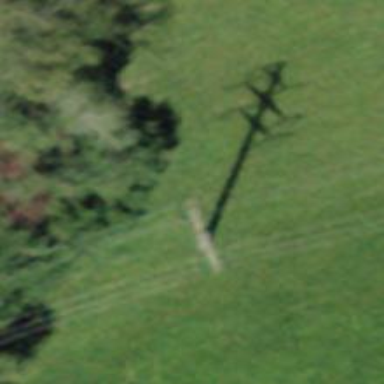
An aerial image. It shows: Power line in the image.